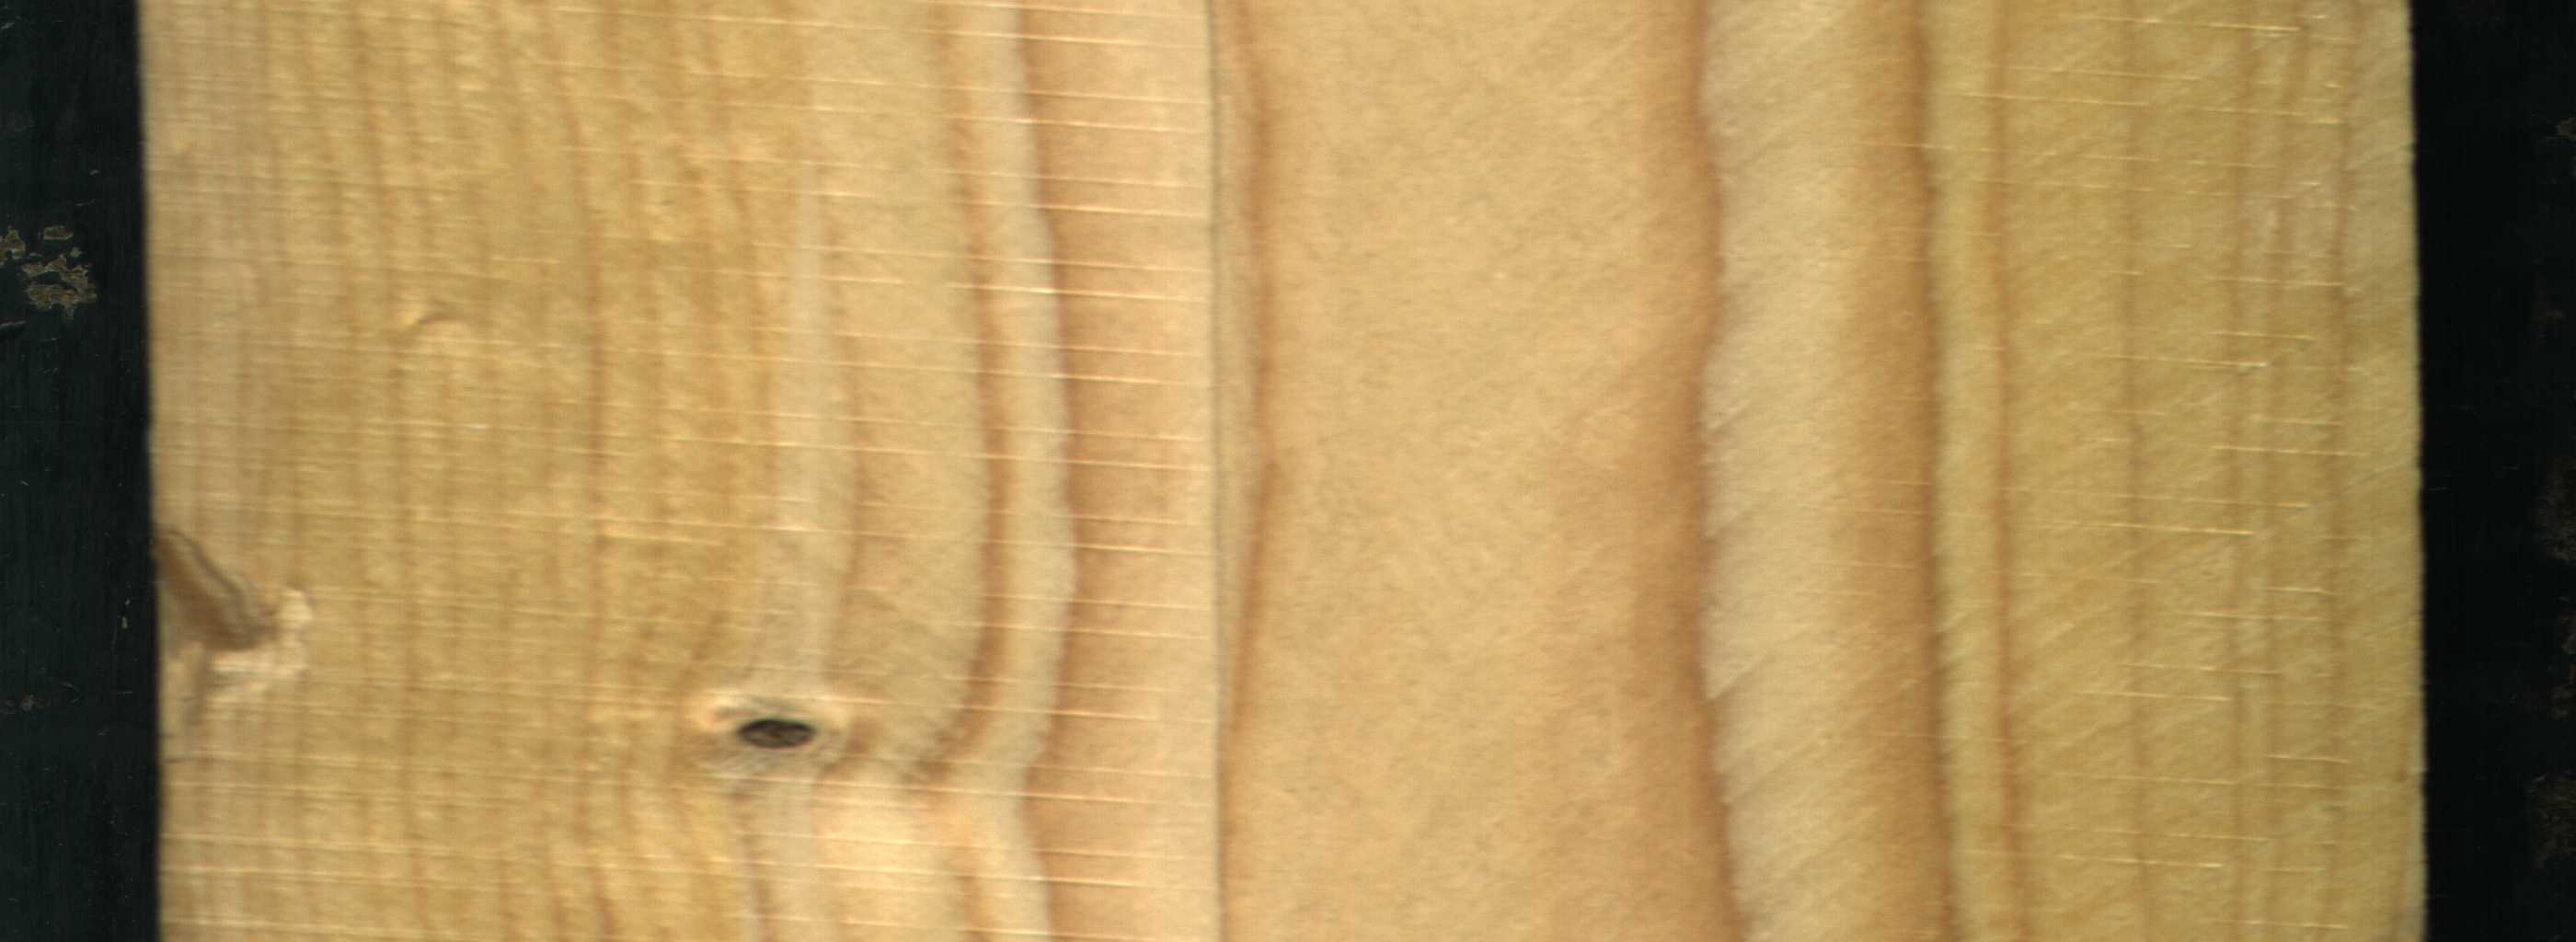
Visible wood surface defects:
Dead_Knot